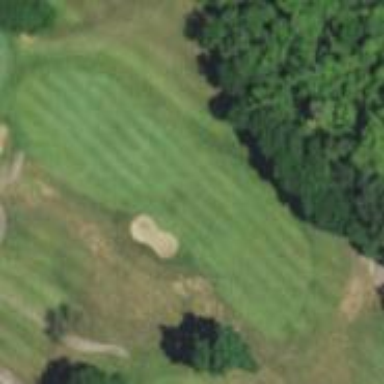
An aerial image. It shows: Golf fairway surrounded by grass.